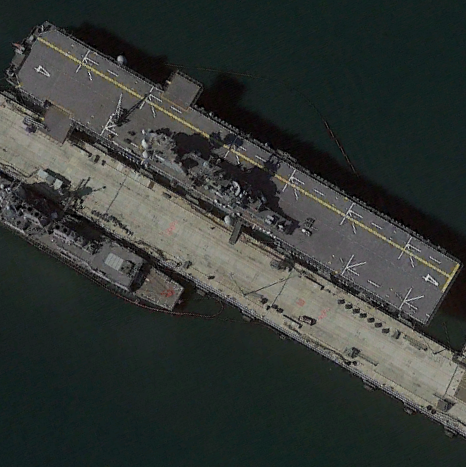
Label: assault